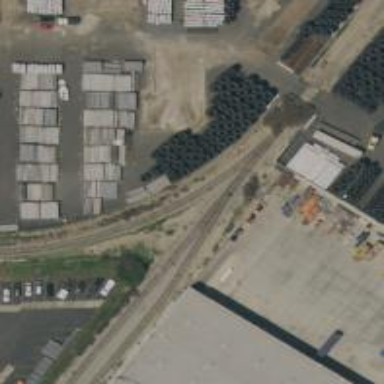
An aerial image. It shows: Rail spur service.